Interaction volume radius: 5 \u00c5
Interaction volume height: 15 \u00c5
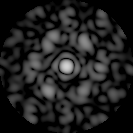
Disorder parameter: 0.6862